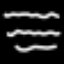
Label: squiggle